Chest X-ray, PA view. Patient: 37 years old, sex F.
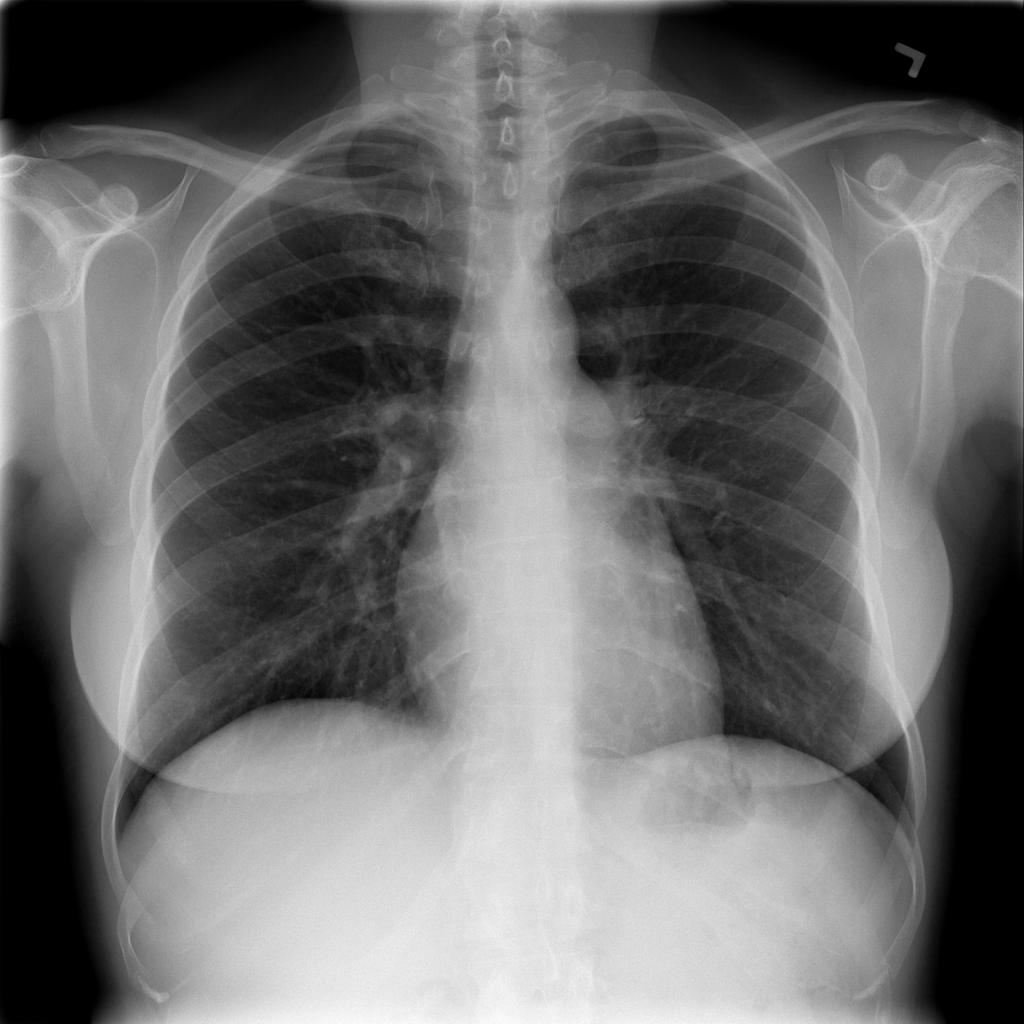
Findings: No Finding